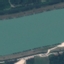
Land use / land cover: River